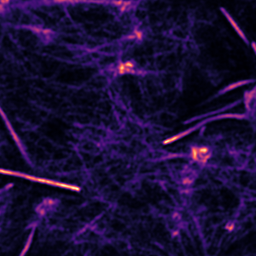
Label: Super-resolution F-actin image